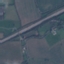
Land use / land cover: Highway